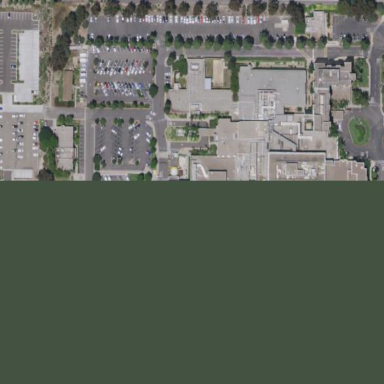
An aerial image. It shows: Parking area with surface.